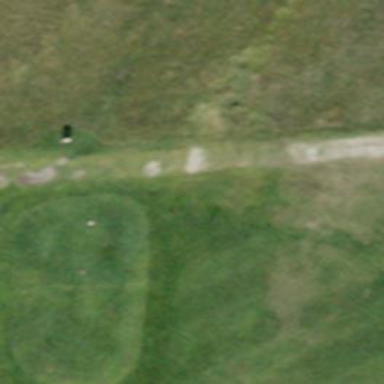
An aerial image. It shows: Golf tee.